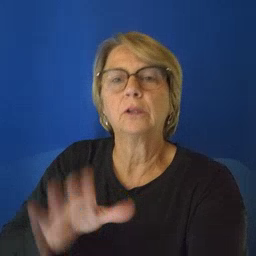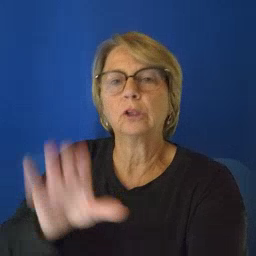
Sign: person